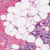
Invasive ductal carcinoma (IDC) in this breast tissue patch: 1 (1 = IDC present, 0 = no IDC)